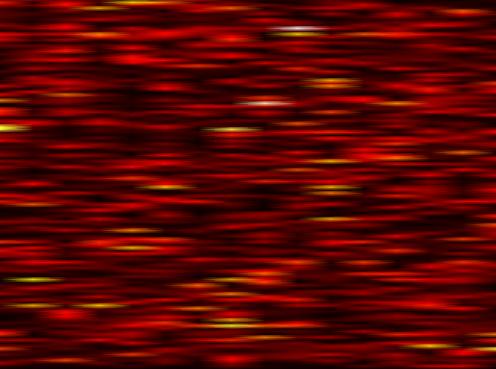
Label: OFDM